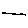
Label: line